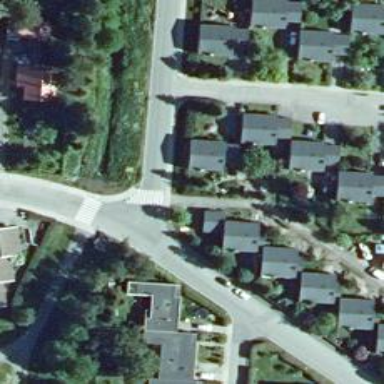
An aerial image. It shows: Marked crossing on the road.